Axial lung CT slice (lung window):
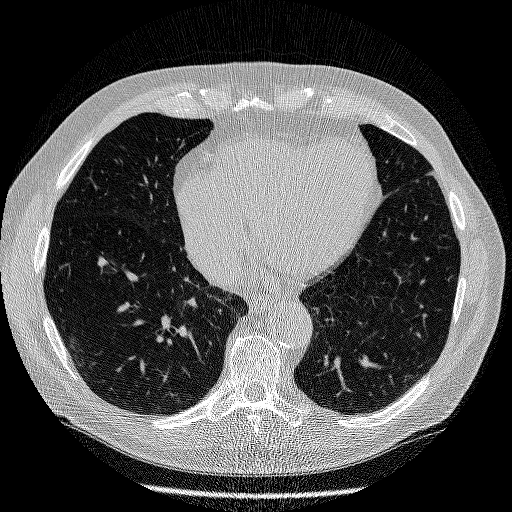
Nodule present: no